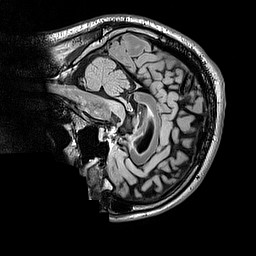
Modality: FLAIR
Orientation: sagittal
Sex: male
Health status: ill
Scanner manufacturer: siemens
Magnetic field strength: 3 T
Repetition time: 5 s
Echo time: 0.388 s